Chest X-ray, PA view. Patient: 53 years old, sex M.
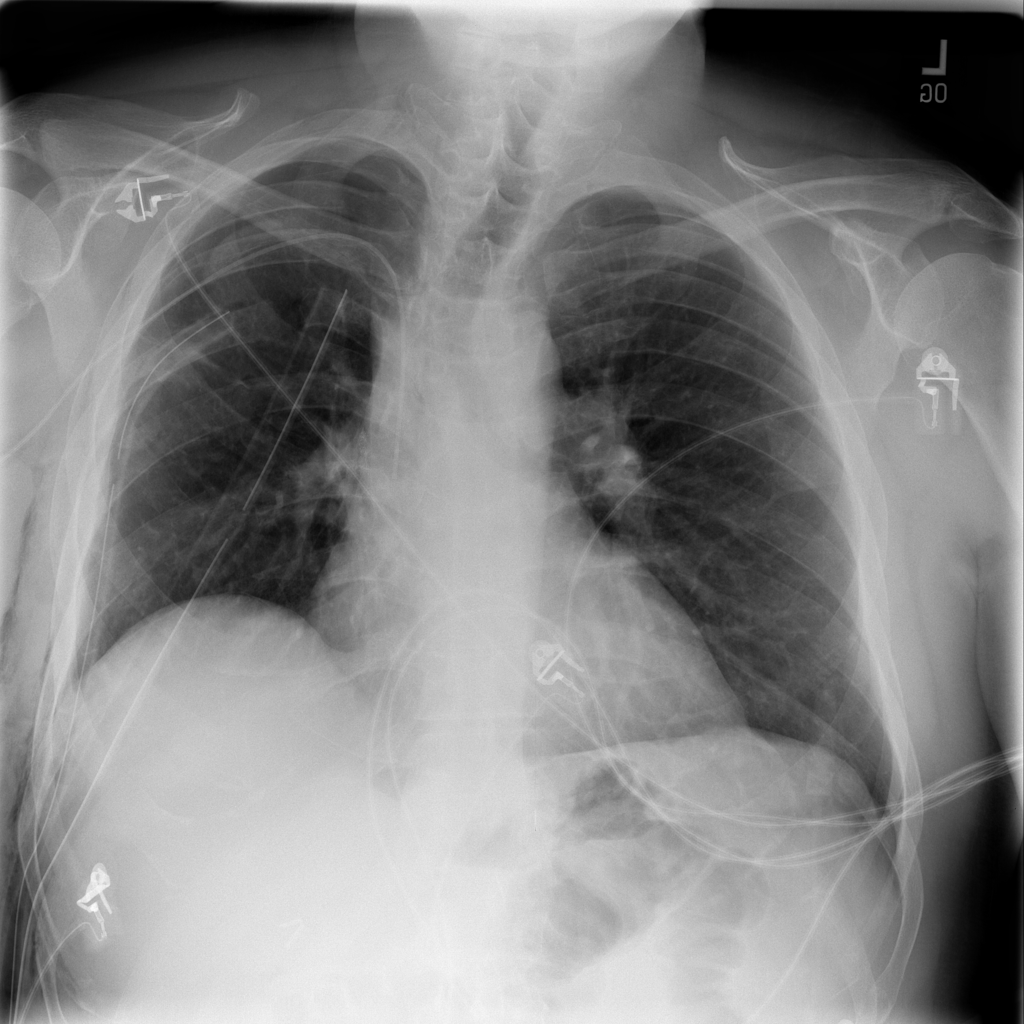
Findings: Pneumothorax